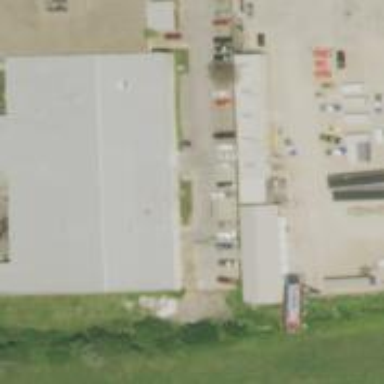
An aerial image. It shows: Industrial building.